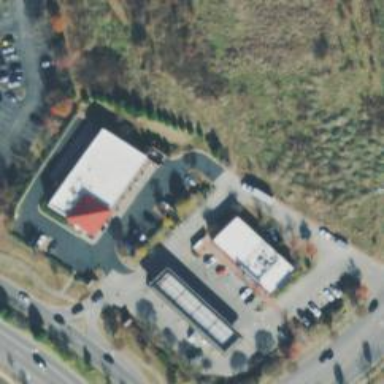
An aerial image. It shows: Convenience shop.